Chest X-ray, PA view. Patient: 51 years old, sex F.
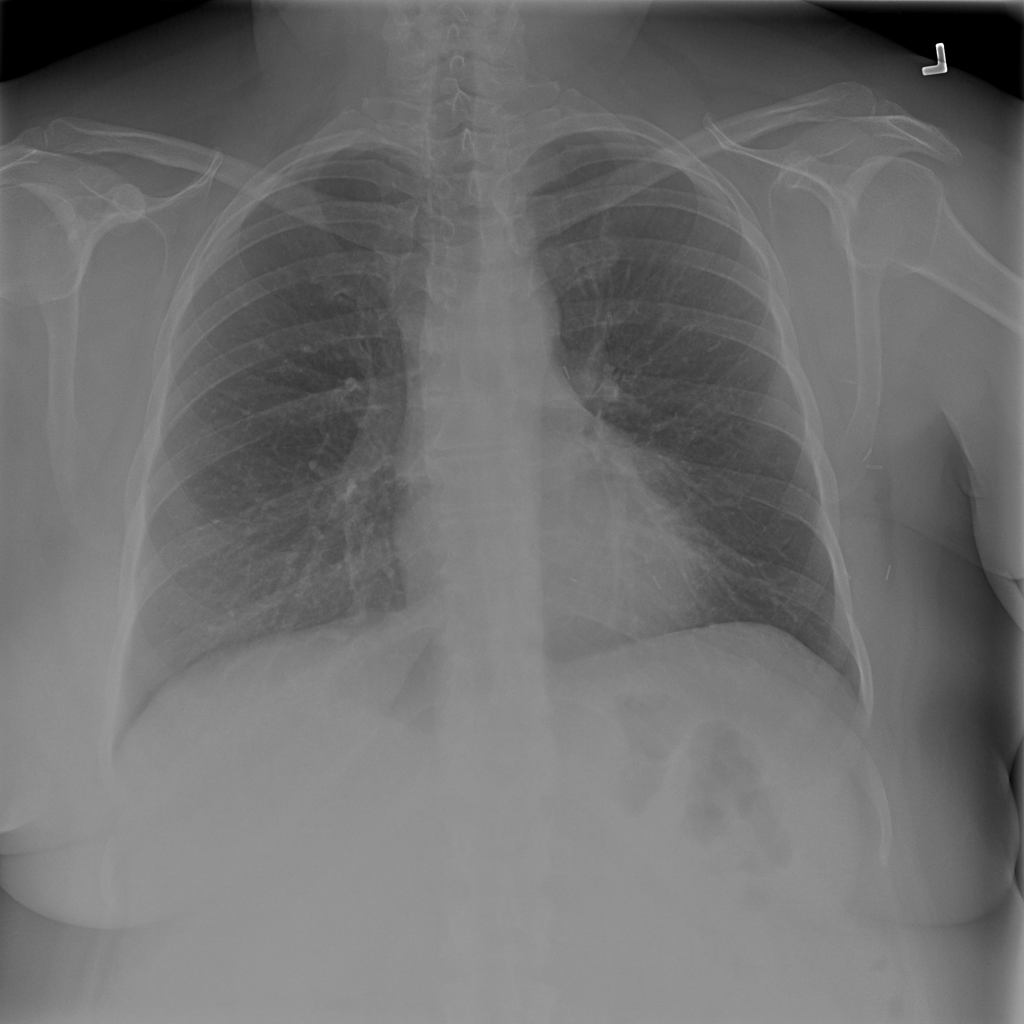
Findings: Atelectasis